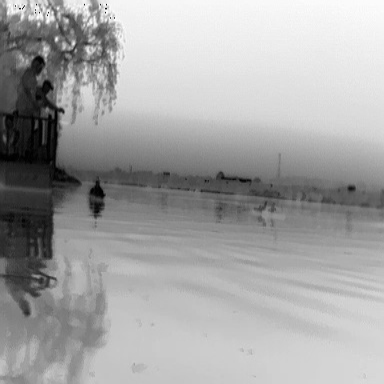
There are two objects shown in the infrared image, including a canoe, and a warship.